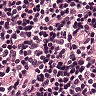
Metastatic tissue present: no